Question: I have two MySQL tables,
tblloanRegistry
'''
LoanID EMPNumber Date Amount Status
1 1111 2012-10-01 50000 0
2 2222 2012-10-10 10000 1
'''
tblLoanAccount
'''
ID LoanID Date Payment Interest Total Auto Installment
1 1 2012-10-25 5000 0 5000 0 1
2 1 2012-11-01 0 100 100 1 0
3 1 2012-11-25 5000 100 5100 0 2
4 2 2012-11-25 1500 0 1500 0 1
'''
Output for member 1111:
'''
Date Description Principle Interest Balance
2012-10-25 Installment: 1 5000 0 45000
2012-11-01 Interest 0 100 45100
2012-11-25 Installment: 2 5000 100 40000
'''
I tried the following, but it shows an error.
'''
SELECT tblLoanAccount.Date, tblLoanAccount.Payment, tblLoanAccount.Interest,
tblLoanAccount.Total, tblLoanAccount.Auto, tblLoanAccount.Installment FROM " &
"tblLoanAccount WHERE tblLoanAccount.EMPNumber=" & cmbEMPNumber.Text & " AND
tblLoanAccount.LoanID = '1' AND tblLoanAccount.Total <> 0 ORDER BY tblLoanAccount.ID
'''
Error:

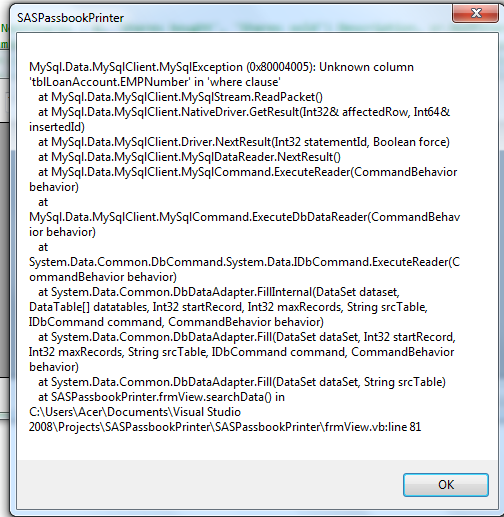
Answer: This error because you haven't JOINed the tables.
Use this query for your expected answer. You should join both table then only you can get output.
'''
SELECT tblLoanAccount.Date, tblLoanAccount.Payment, tblLoanAccount.Interest,
tblLoanAccount.Total, tblLoanAccount.Auto, tblLoanAccount.Installment,
if(Installment = 0, 'Interest', concat('Installment : ', Installment)) as Description
FROM tblLoanAccount
JOIN tblloanRegistry ON tblloanRegistry.LoanID = tblLoanAccount.LoanID
WHERE tblloanRegistry.EMPNumber= 1111
AND tblLoanAccount.LoanID = 1
AND tblLoanAccount.Total <> 0
ORDER BY tblLoanAccount.ID
'''
Your table schema is created at <URL>. Kindly go through it.